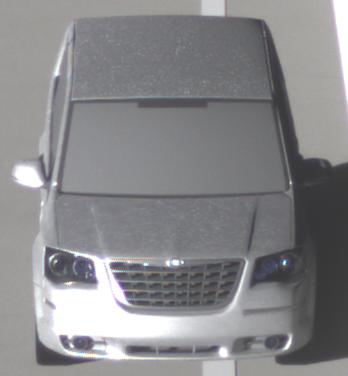
Make: Chrysler
Model: Grand Voyager 3.8
Detailed model: Grand Voyager
Model produced from: 2008/03
Model produced until: 2010/12
Doors: 5
Color: white
Road condition: dry road
Daytime: sunrise or sunset
Contrast: high contrast